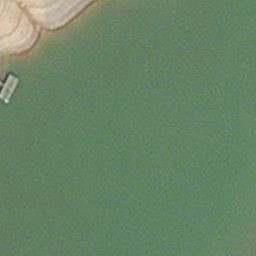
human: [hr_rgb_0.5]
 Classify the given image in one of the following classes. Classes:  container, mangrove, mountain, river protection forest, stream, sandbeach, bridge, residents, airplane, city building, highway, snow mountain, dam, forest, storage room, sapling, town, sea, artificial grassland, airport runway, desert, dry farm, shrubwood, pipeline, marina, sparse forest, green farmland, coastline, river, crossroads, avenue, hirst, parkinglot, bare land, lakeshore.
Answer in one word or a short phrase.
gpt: hirst